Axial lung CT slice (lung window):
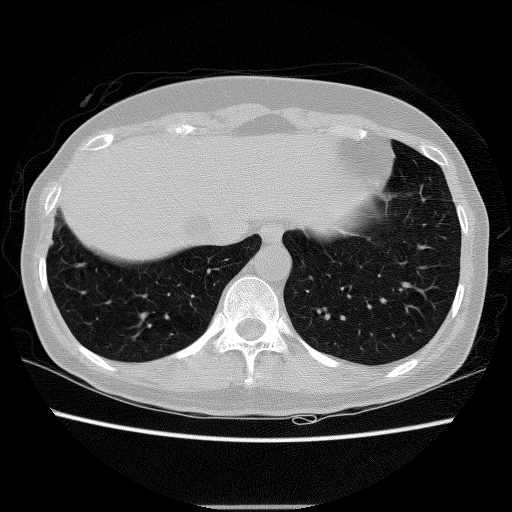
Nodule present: no